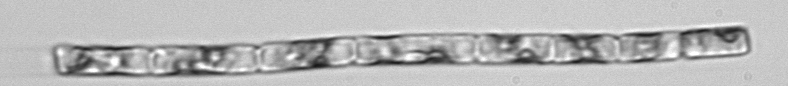
Label: Guinardia_delicatula